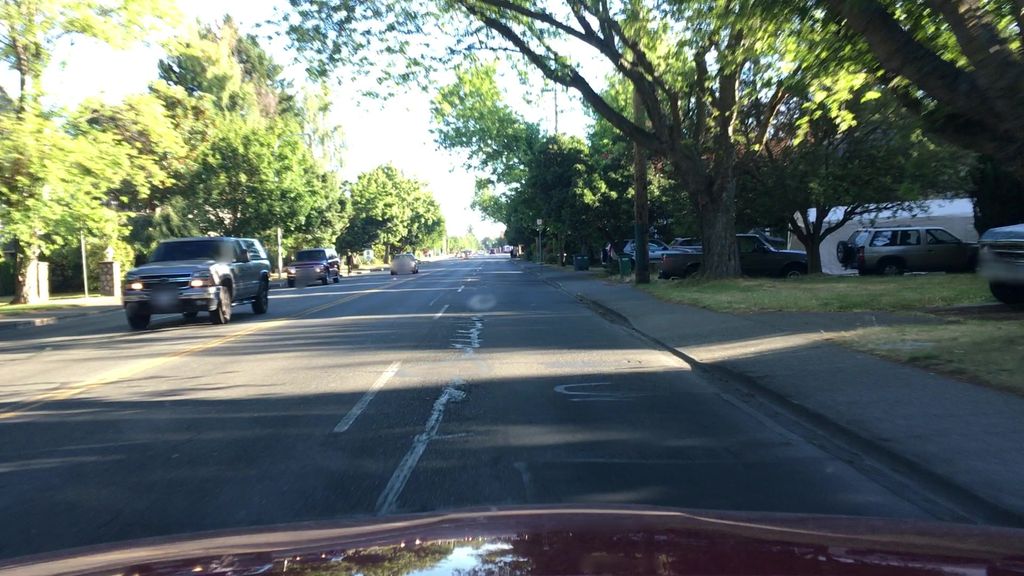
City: victoria